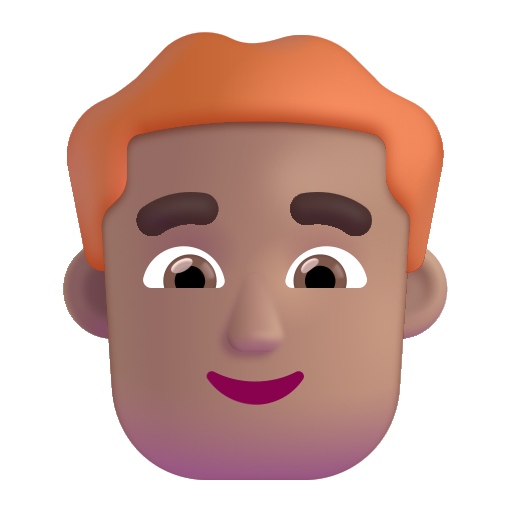
man red hair color